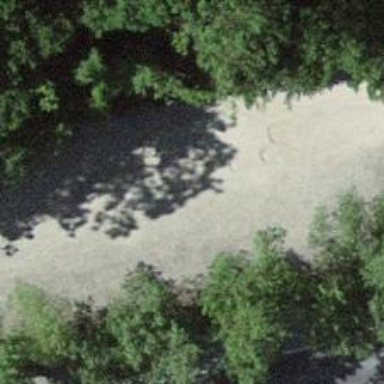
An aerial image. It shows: Unpaved parking aisle road for service vehicles.